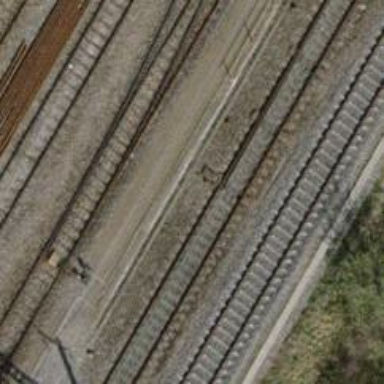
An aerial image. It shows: Railway switch.